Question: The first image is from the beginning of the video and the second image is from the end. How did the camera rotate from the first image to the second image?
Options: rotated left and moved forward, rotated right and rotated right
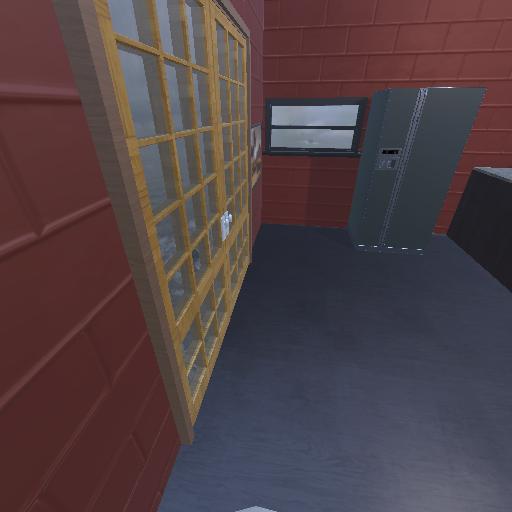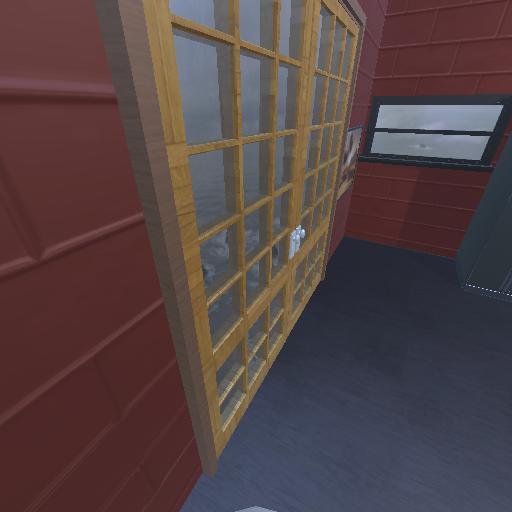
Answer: rotated left and moved forward